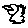
Label: bird